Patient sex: F
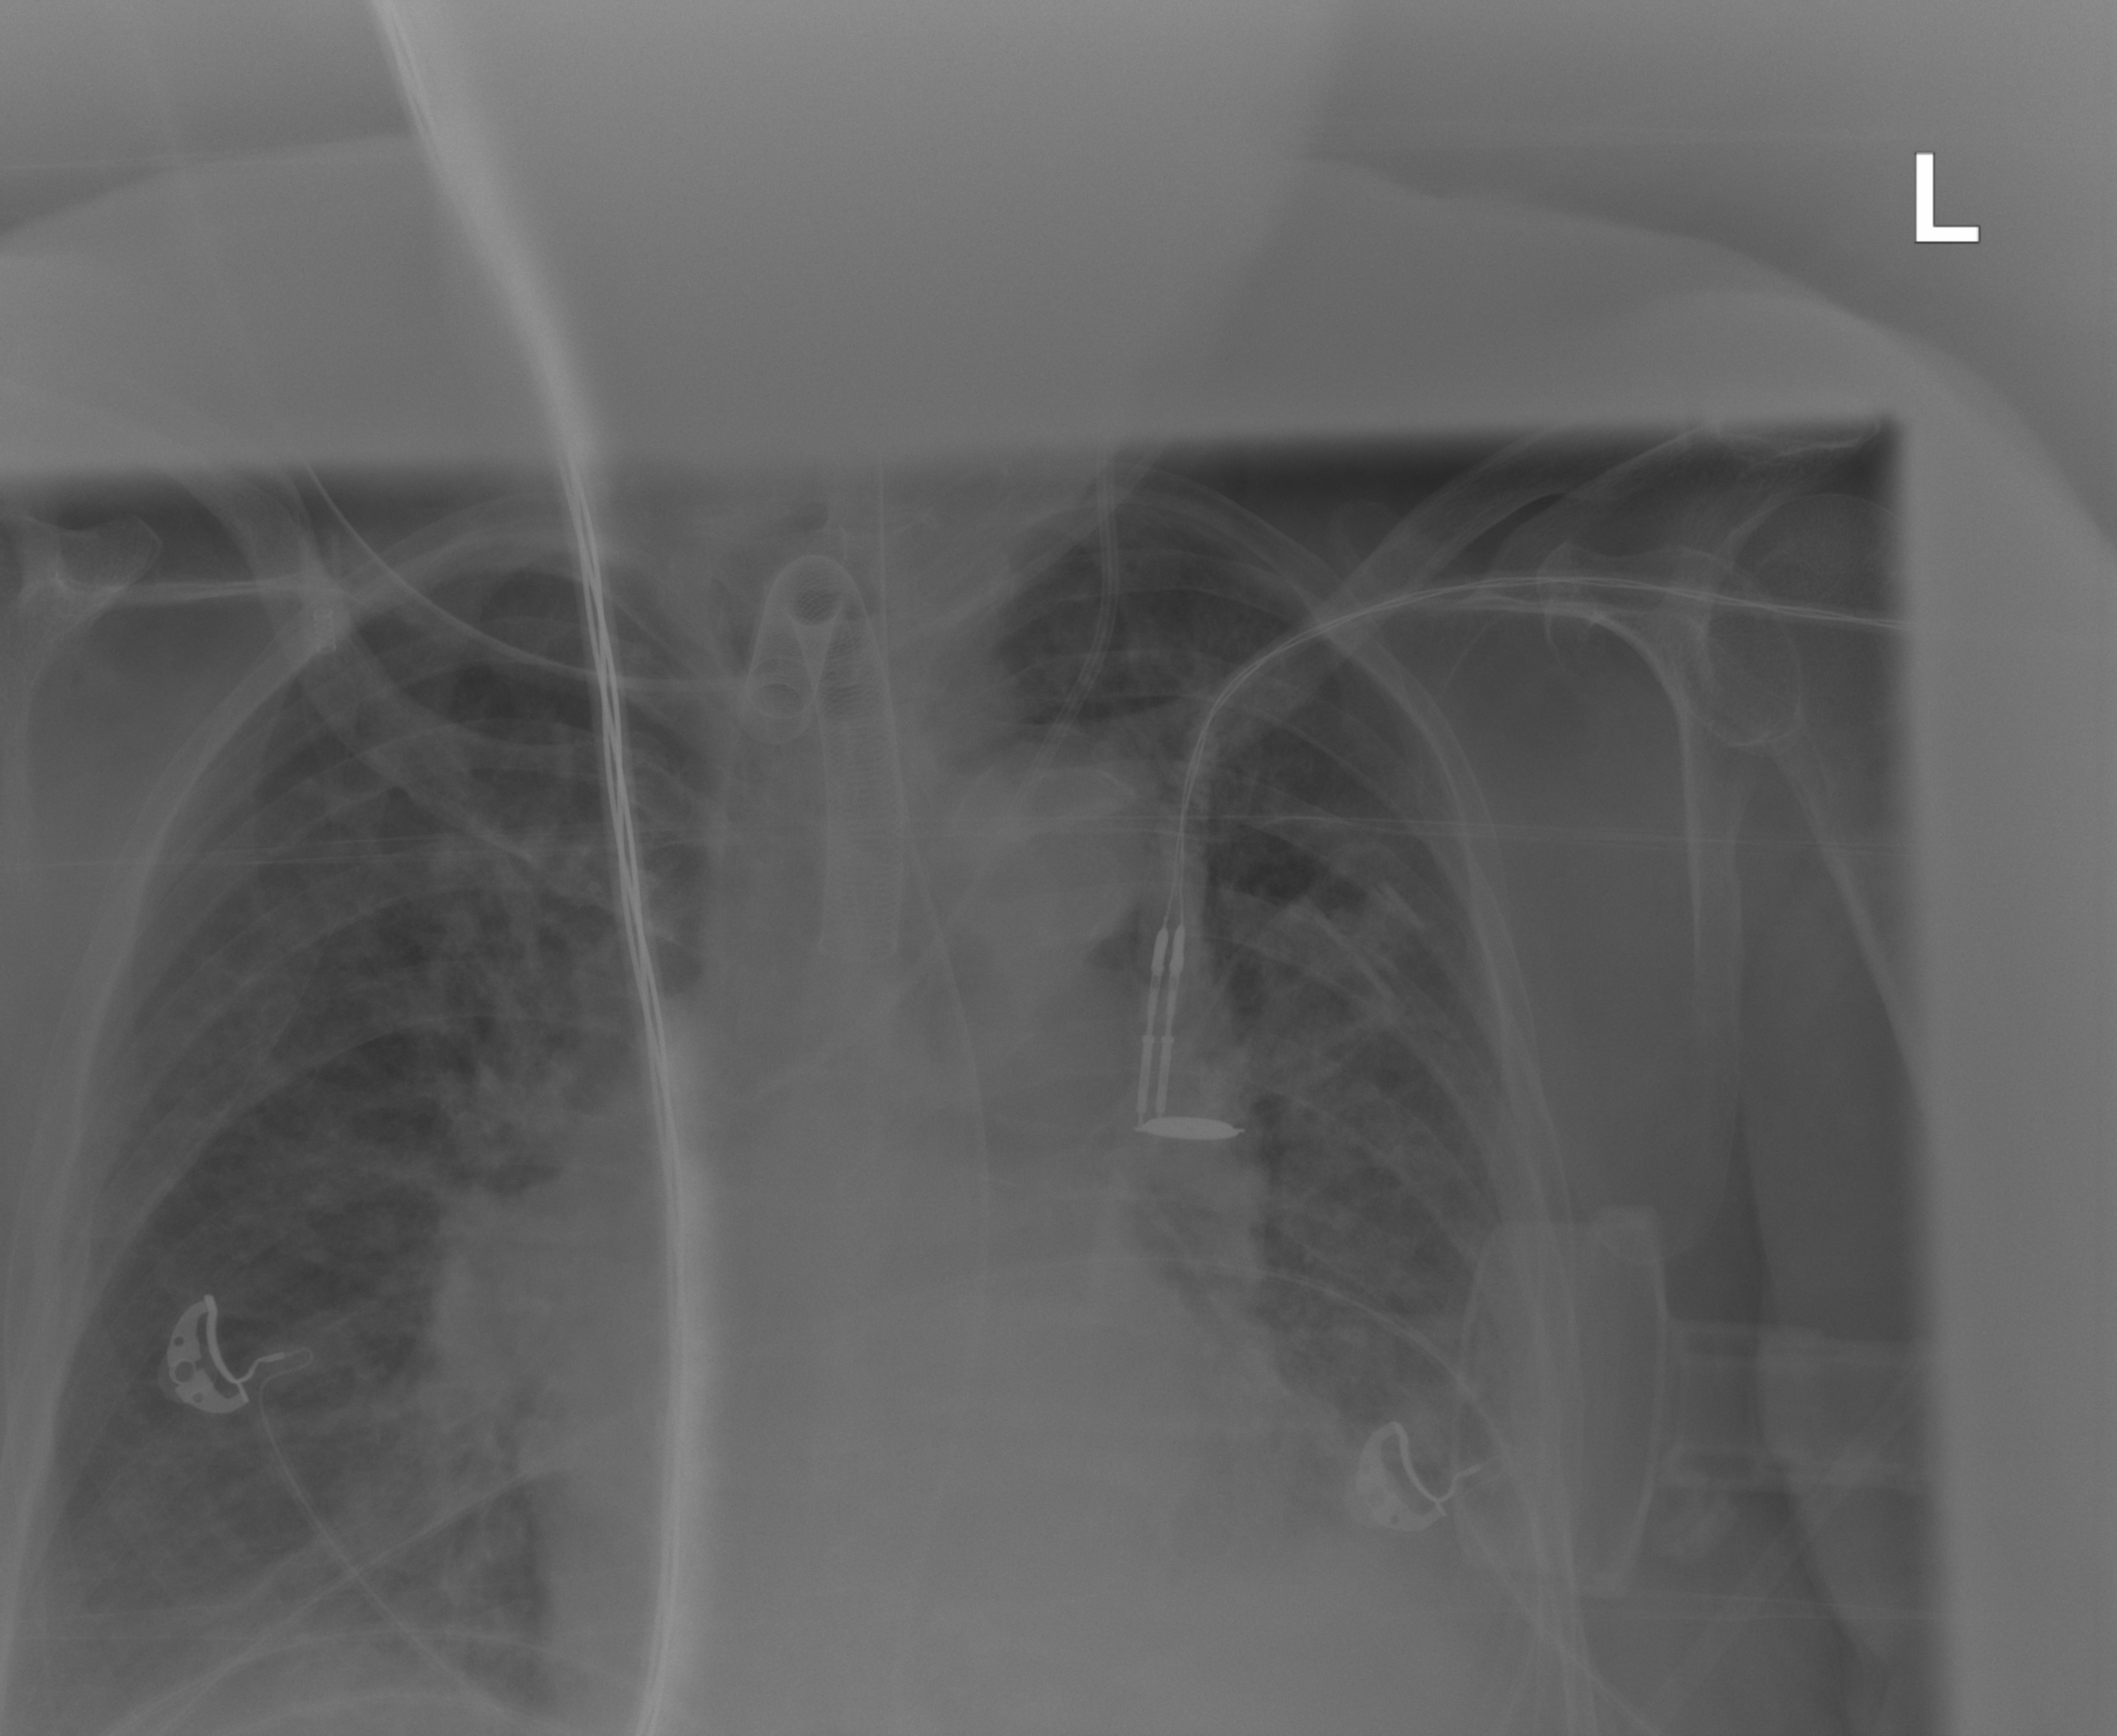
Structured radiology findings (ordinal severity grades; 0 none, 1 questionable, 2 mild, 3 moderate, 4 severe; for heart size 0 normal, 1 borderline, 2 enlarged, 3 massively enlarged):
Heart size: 2
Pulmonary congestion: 2
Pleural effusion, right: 1
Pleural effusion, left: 2
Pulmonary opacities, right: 0
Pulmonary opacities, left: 2
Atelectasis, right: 2
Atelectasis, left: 2